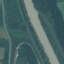
Land use / land cover class: River